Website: bh-photo
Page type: cross-sells
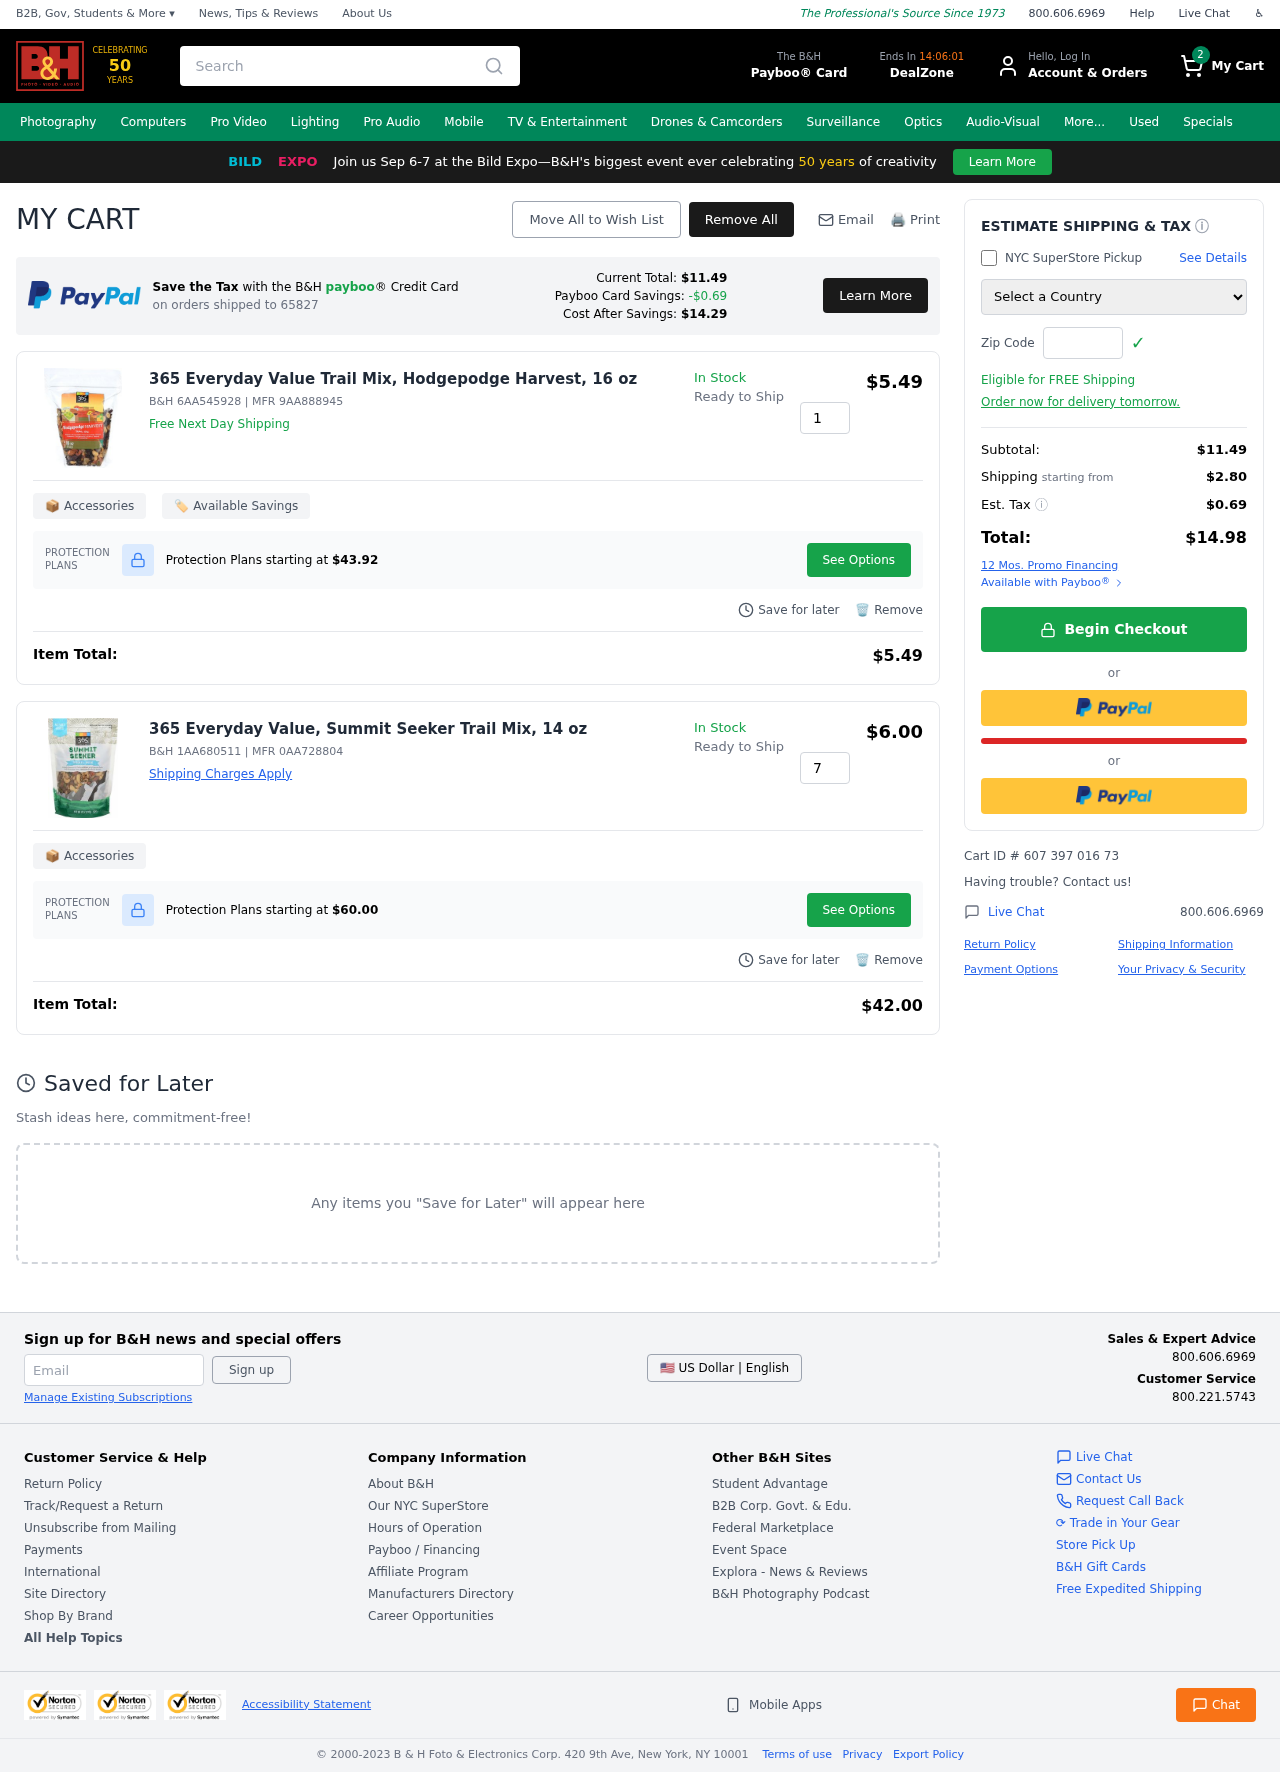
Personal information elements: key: PII_COUNTRY
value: United States
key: PII_POSTCODE
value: on orders shipped to 65827
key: PII_POSTCODE2
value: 65827
Product elements: key: PRODUCT1_NAME
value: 365 Everyday Value Trail Mix, Hodgepodge Harvest, 16 oz
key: PRODUCT1_PRICE
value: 5.49
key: PRODUCT1_QUANTITY
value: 1
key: PRODUCT2_NAME
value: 365 Everyday Value, Summit Seeker Trail Mix, 14 oz
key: PRODUCT2_PRICE
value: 6
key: PRODUCT2_QUANTITY
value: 7
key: PRODUCT1_SKU
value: B&H 6AA545928
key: PRODUCT1_MFR
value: MFR 9AA888945
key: PRODUCT1_PROTECTION_PRICE
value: $43.92
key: PRODUCT1_ITEM_TOTAL
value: $5.49
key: PRODUCT2_SKU
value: B&H 1AA680511
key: PRODUCT2_MFR
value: MFR 0AA728804
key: PRODUCT2_PROTECTION_PRICE
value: $60.00
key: PRODUCT2_ITEM_TOTAL
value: $42.00
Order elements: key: ORDER_NUM_ITEMS
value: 2
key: PAYBOO_CURRENT_TOTAL
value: $11.49
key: ORDER_SUBTOTAL
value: $11.49
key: ORDER_SHIPPING_COST
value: $2.80
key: ORDER_TAX
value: $0.69
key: ORDER_TOTAL
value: $14.98
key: ORDER_ID
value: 607 397 016 73
Search elements: key: HEADER_SEARCH
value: Search
Other elements: key: PAYBOO_SAVINGS
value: -$0.69
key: PAYBOO_COST_AFTER_SAVINGS
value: $14.29